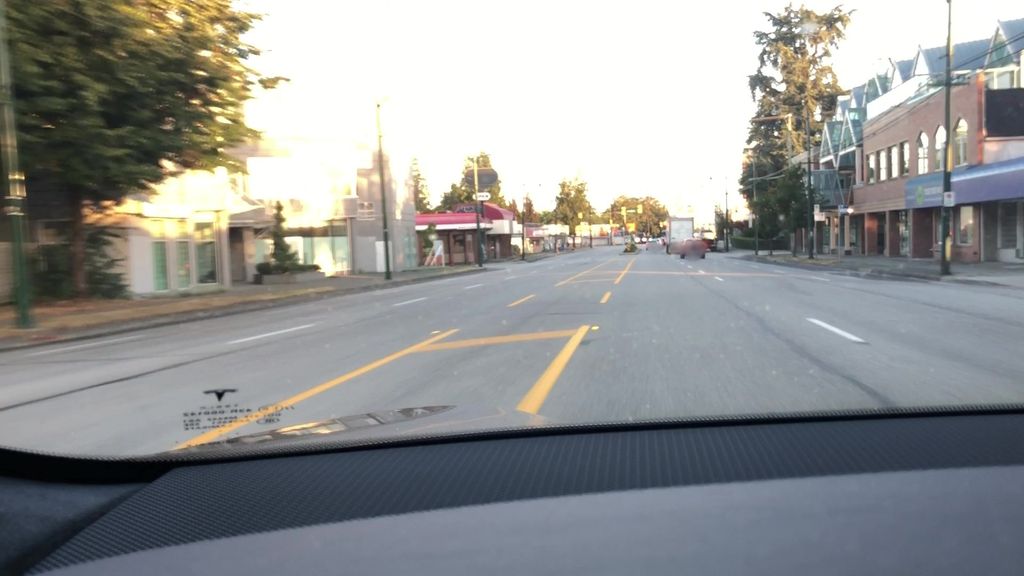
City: vancouver